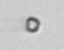
Label: nanoplankton_mix